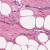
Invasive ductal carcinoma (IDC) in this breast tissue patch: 0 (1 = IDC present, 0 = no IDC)